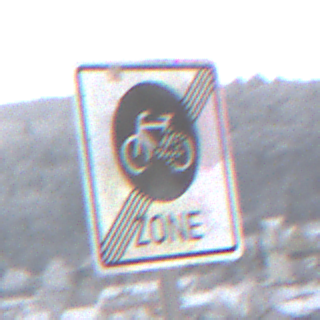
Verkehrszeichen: EndeFahrradzone
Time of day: MorningAfternoon
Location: Outdoor (Nature)
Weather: PartlyCloudy
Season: Winter
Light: Natural